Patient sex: M
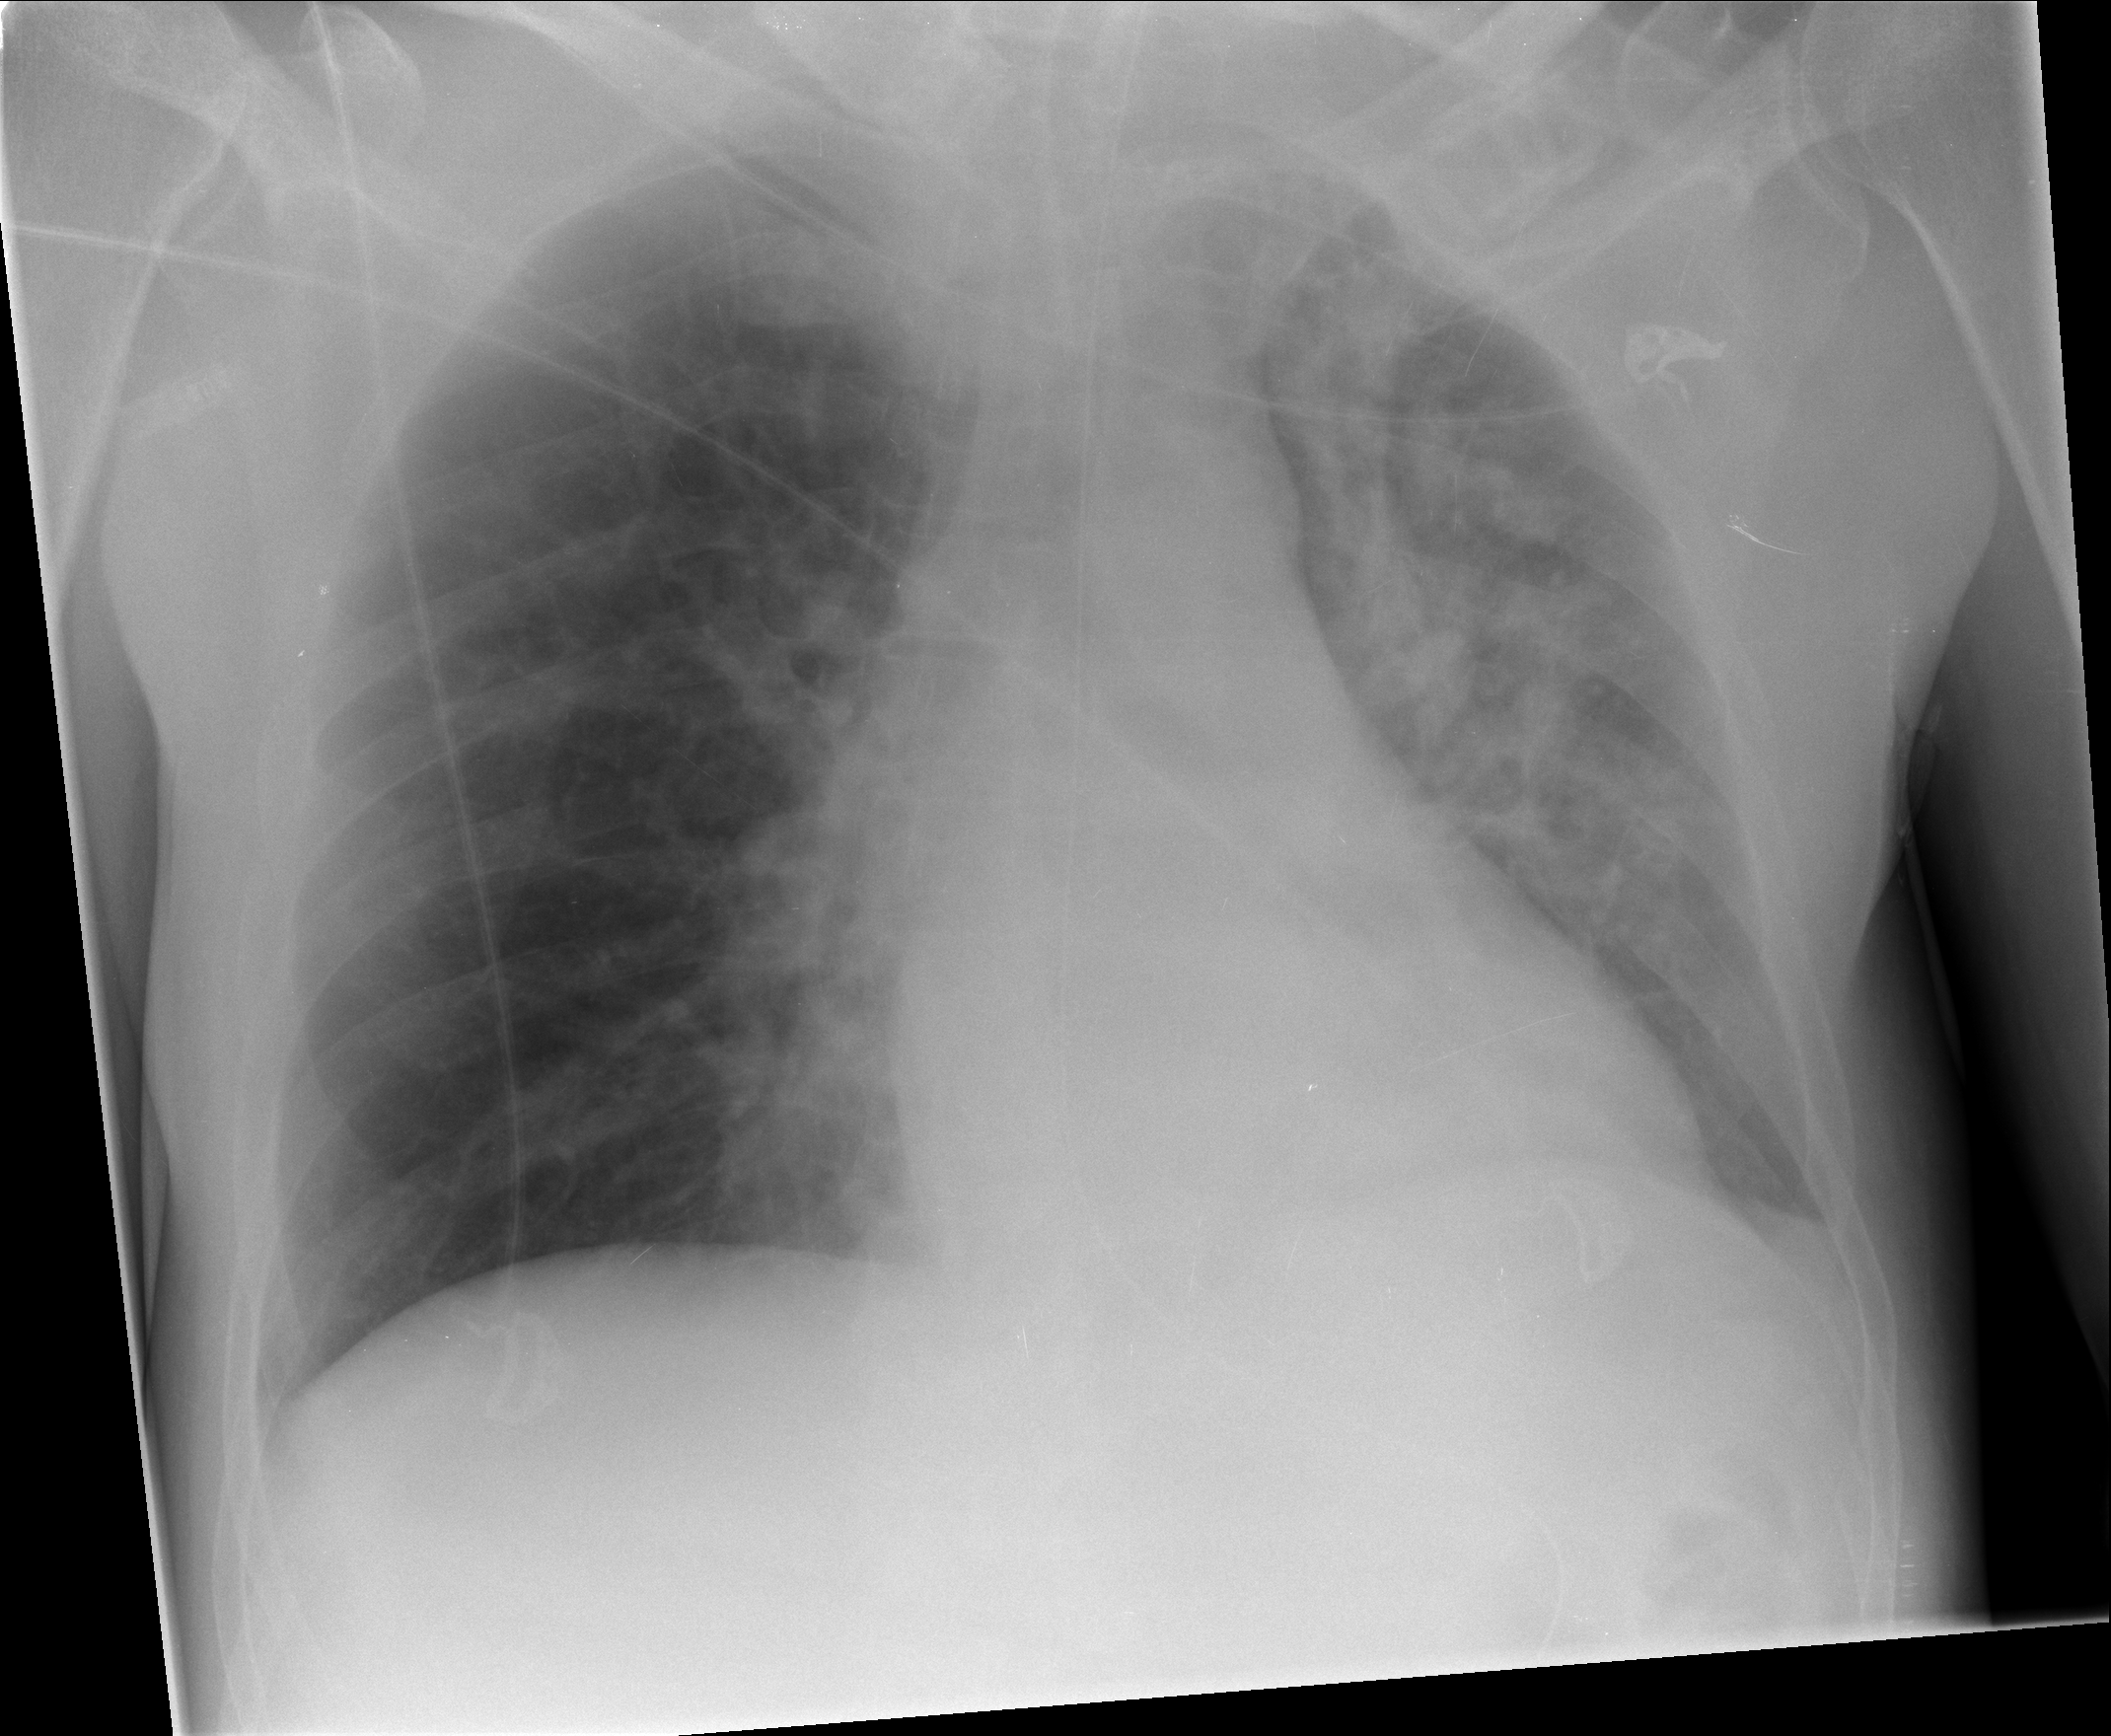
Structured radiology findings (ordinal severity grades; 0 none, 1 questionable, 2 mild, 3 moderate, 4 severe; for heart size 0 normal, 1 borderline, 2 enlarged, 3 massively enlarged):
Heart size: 0
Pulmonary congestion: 2
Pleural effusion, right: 0
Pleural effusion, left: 0
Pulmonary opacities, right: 2
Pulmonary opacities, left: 3
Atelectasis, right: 0
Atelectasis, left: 2